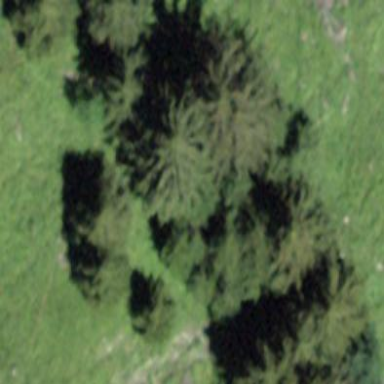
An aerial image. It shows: Forest area.